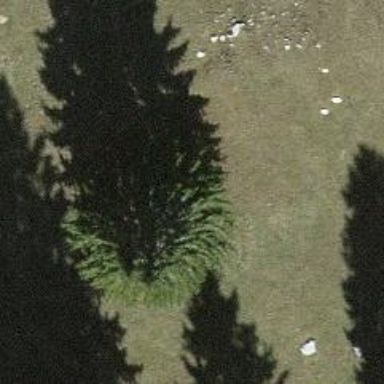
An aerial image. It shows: Evergreen needle-leaved tree in agricultural setting.